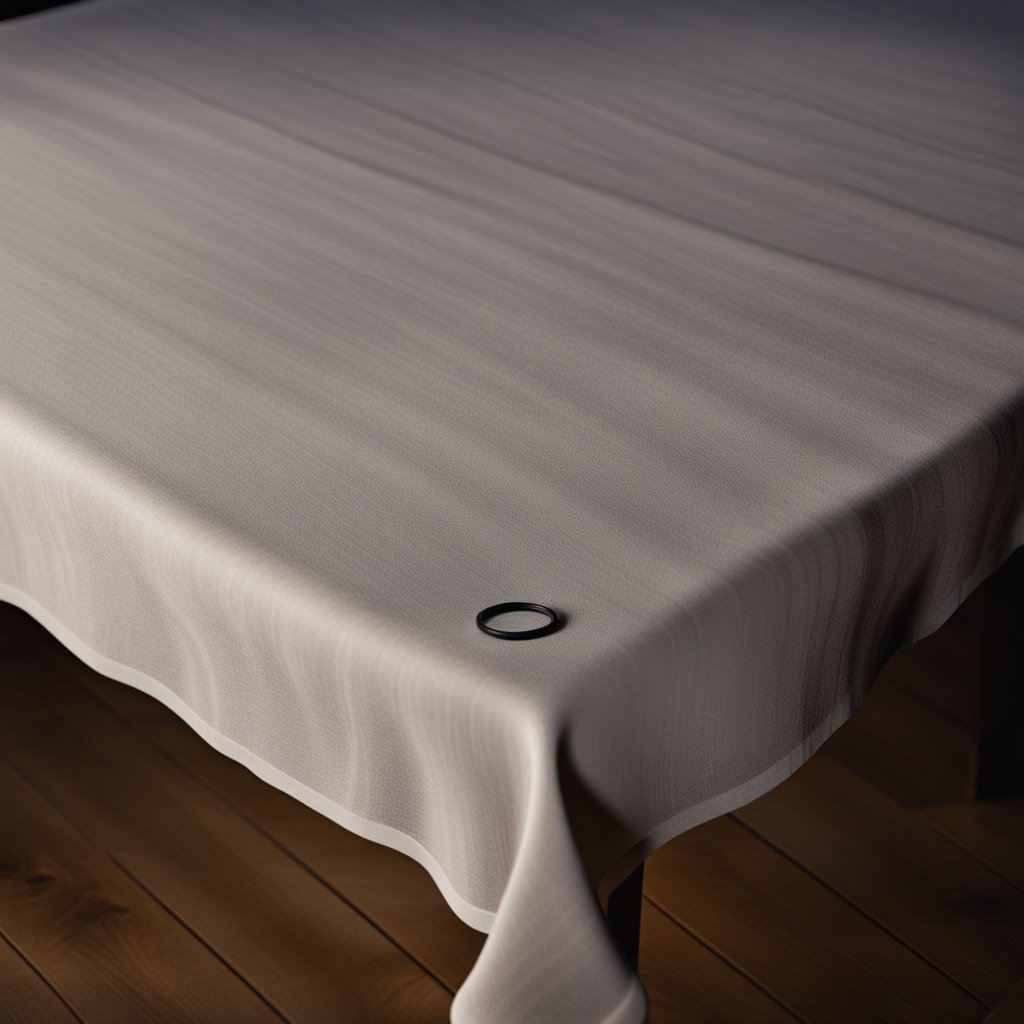
A rubber O-ring lying on a wooden table.